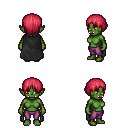
a pixel art fantasy rpg character, female body template, orc, green skin, black cape, magenta pants, ruby red plain hairstyle, four views (front, back, left, right), 2x2 character sprite sheet, small pixel art, hard edges, no anti-aliasing